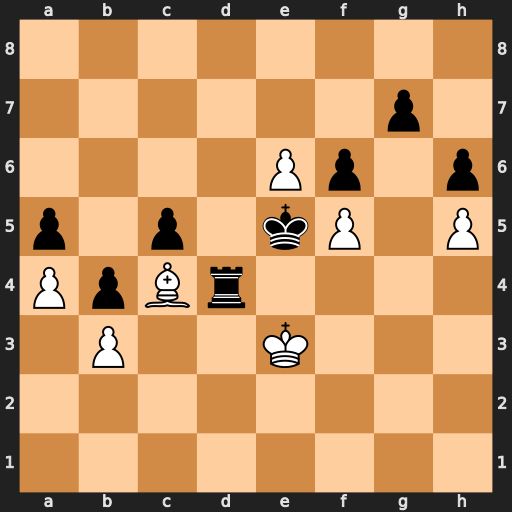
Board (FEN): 8/6p1/4Pp1p/p1p1kP1P/PpBr4/1P2K3/8/8
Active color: w
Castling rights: -
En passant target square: -
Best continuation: e7 Re4+ Kf3 Kd4 Be6